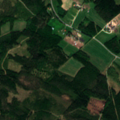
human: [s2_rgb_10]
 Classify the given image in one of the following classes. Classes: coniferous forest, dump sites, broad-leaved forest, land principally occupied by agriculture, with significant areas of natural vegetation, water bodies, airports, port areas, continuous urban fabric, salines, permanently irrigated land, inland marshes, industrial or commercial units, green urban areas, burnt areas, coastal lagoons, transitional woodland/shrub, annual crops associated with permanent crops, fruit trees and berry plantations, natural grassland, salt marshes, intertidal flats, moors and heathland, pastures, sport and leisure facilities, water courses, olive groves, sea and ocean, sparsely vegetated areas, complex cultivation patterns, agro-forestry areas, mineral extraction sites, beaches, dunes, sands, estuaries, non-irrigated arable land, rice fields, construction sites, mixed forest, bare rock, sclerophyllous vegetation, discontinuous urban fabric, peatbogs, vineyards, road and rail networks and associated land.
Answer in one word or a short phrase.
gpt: land principally occupied by agriculture, with significant areas of natural vegetation, coniferous forest, mixed forest